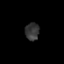
Tissue: prostate
Cell type: Epithelial cells
Senescence score: 0.2425
Nuclear area (px): 239
Mean DAPI intensity: 54.096